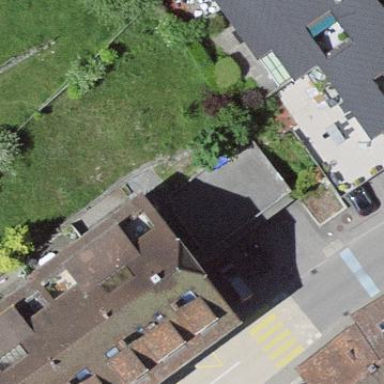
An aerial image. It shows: Garage.